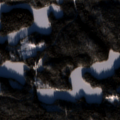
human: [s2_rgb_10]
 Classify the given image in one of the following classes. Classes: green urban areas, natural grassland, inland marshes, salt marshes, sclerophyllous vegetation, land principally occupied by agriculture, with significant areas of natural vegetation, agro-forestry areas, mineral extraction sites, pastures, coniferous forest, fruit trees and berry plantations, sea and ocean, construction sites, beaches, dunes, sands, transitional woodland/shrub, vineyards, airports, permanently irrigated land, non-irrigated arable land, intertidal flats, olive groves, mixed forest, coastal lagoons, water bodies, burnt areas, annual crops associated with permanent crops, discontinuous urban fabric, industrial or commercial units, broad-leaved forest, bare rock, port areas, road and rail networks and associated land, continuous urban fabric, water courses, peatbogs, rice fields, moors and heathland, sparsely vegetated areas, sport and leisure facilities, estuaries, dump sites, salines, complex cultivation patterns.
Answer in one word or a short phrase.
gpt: coniferous forest, water bodies